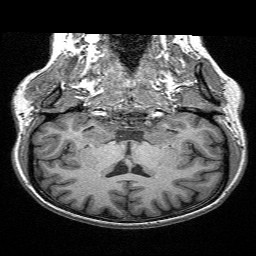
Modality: T1w
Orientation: sagittal
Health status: ill
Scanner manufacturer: siemens
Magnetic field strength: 3 T
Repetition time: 2.3 s
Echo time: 0.00298 s